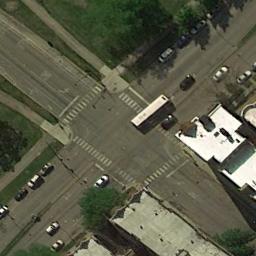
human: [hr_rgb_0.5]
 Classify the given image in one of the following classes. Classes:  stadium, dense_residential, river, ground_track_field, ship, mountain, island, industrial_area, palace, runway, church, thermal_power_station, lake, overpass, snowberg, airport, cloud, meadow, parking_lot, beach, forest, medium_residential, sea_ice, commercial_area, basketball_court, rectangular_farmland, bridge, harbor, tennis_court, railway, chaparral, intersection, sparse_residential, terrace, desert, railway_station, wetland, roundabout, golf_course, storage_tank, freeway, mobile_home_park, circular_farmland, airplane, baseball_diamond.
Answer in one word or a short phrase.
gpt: intersection